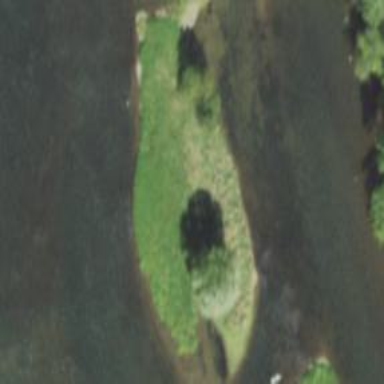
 characterized by wet meadow vegetation."